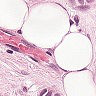
Metastatic tissue present: yes